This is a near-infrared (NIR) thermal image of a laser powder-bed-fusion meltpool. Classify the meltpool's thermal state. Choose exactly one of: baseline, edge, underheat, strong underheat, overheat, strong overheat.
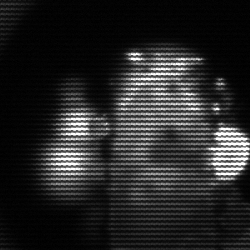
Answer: strong underheat